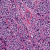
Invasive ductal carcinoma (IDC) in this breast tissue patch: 1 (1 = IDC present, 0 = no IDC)